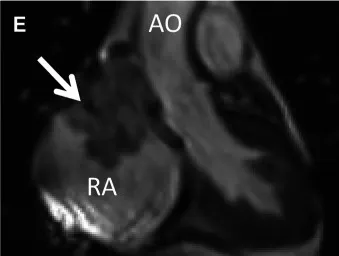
Preoperative echocardiography, cardiac CT and MRI. MRI. Indicated that the mass attached to the wall of RA with unclear boundary. AO, ascending aorta; LA, left atrium; LV, left ventricle; RA, right atrium; RV, right ventricle; SVC, superior vena cava.
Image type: radiology (mri)